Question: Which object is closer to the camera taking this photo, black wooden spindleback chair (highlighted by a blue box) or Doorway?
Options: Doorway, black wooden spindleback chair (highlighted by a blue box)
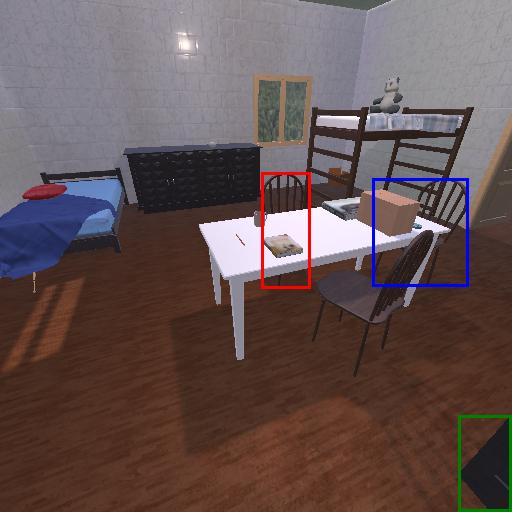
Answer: Doorway